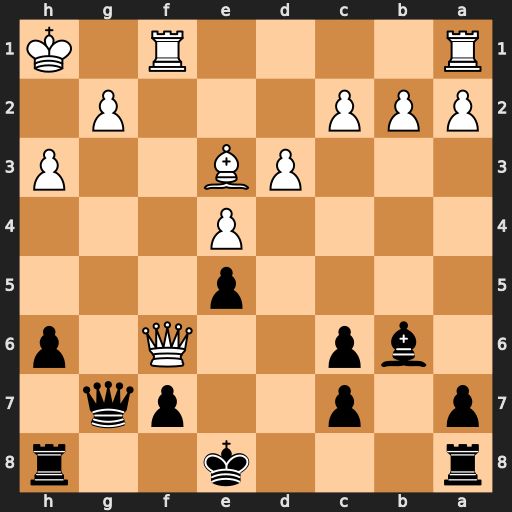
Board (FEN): r3k2r/p1p2pq1/1bp2Q1p/4p3/4P3/3PB2P/PPP3P1/R4R1K
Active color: b
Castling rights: kq
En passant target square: -
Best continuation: Qxf6 Rxf6 Bxe3